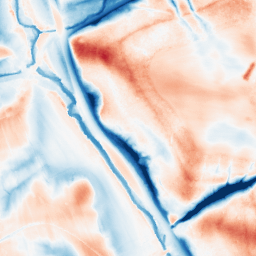
Category: edge_preserving
Decomposition family: guided
Decomposition parameters: radius: 16
eps: 0.01
Upsampling method: quintic
Upsampling parameters: scale: 4
Upsampling scale: 4